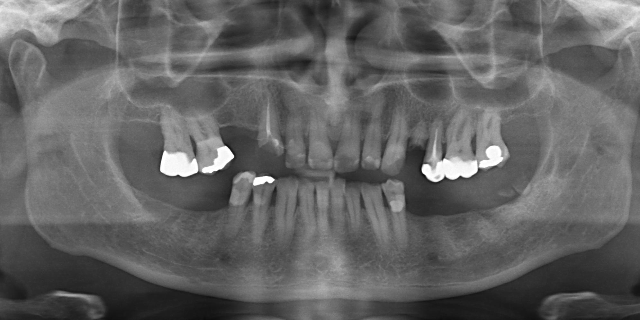
adult